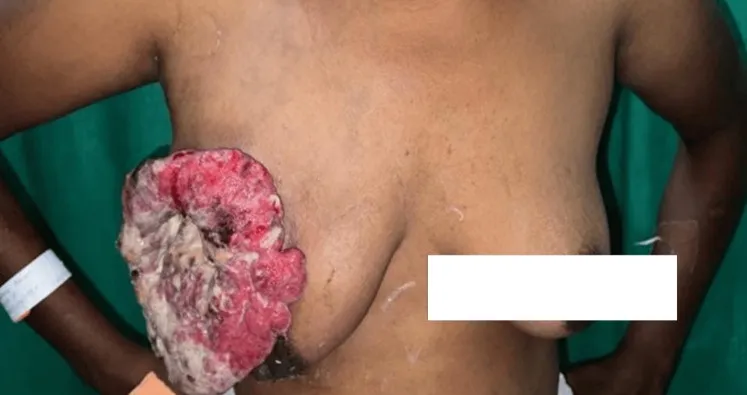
Clinical presentation of ulceroproliferative growth on the right breast.
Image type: medical_photograph (other_medical_photograph)